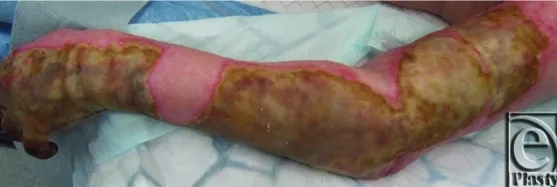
The burn eschar on the left forearm and dorsum of the hand.
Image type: medical_photograph (skin_photograph)